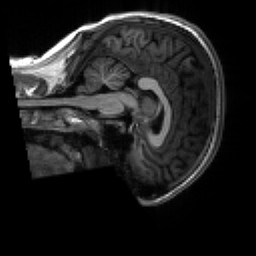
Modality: T1w
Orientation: sagittal
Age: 18
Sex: male
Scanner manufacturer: siemens
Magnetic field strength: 3 T
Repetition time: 2.3 s
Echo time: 0.00267 s